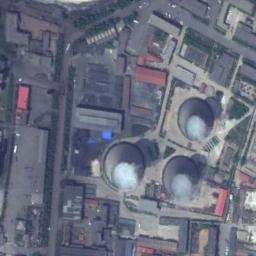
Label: thermal_power_station